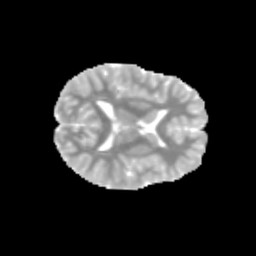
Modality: MD
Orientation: axial
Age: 11
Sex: female
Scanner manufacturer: siemens
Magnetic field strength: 3 T
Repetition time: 3.8 s
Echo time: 0.07 s